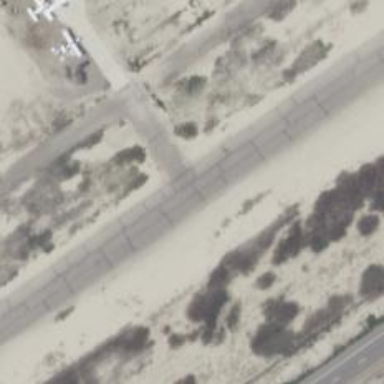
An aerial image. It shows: Asphalt runway at the airport.